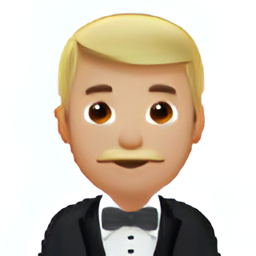
Name: man in tuxedo
Emoji: 🤵🏼
Group: People & Body
Sub-group: person-role